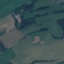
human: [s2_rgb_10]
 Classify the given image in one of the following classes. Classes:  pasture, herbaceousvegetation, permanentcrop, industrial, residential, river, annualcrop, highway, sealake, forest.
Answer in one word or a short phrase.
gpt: Pasture